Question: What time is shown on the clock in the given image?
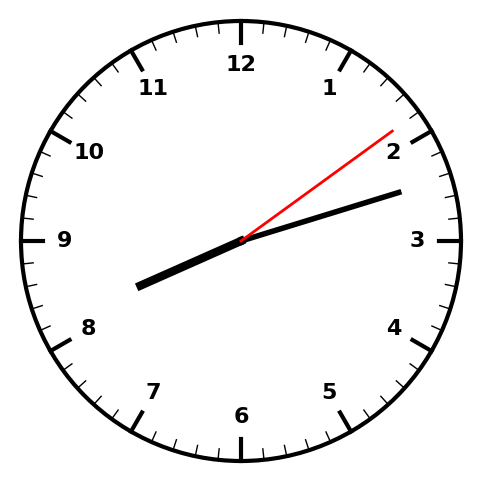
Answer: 08:12:09